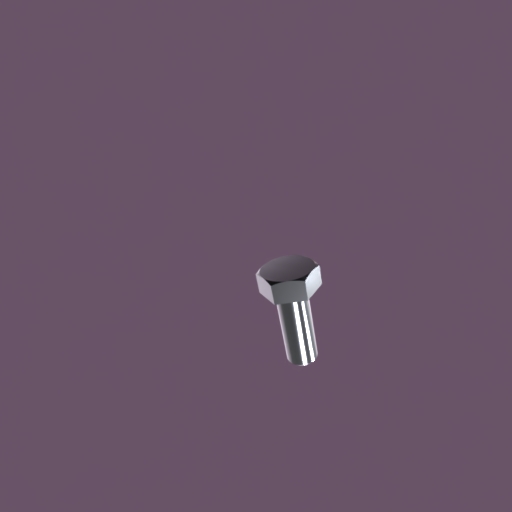
Label: bolt